Field crop: maize
Growth stage: 2
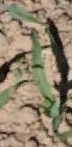
Species: maize